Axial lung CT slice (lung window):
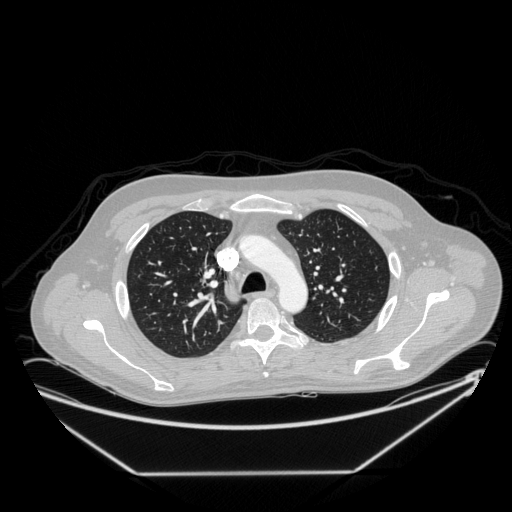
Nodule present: no